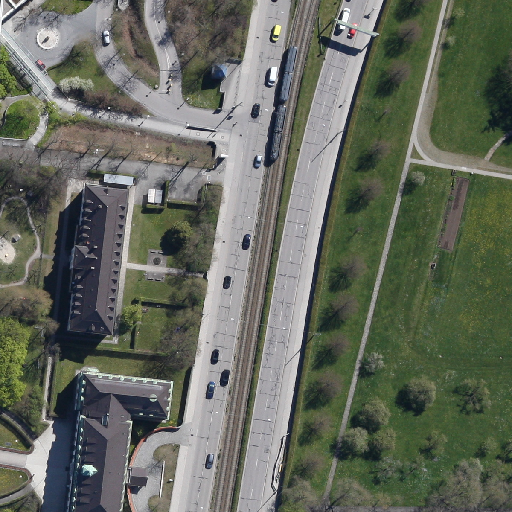
Referring expression: van